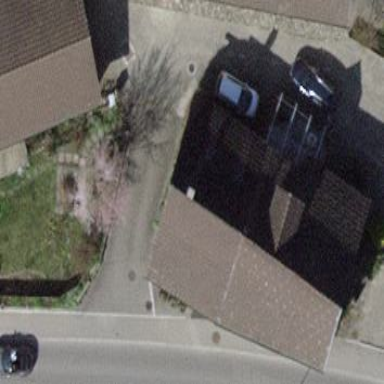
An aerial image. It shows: Terrace building.